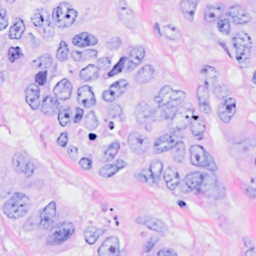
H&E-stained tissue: Breast